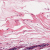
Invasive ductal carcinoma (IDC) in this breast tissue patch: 0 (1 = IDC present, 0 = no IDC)